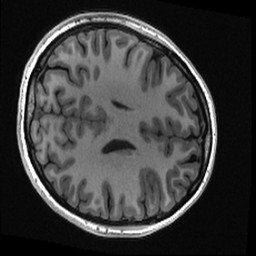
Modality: T1w
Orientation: axial
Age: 19
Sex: female